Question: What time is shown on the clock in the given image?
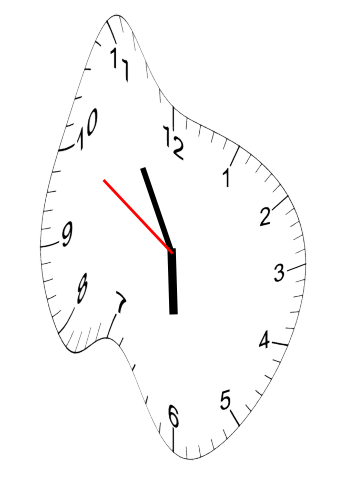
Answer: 05:54:50